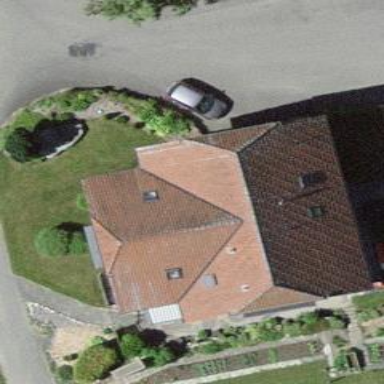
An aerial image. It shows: Residential building.